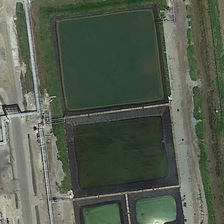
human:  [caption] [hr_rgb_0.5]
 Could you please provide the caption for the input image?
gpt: a road is near two square ponds .

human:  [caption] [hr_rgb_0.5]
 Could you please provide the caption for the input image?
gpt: a road is near two square ponds .

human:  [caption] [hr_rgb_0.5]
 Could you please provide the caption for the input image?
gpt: a road is near two square ponds .

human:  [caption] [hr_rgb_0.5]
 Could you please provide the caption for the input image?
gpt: a road is near two square ponds .

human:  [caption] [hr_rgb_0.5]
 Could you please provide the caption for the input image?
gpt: a road is near two square ponds .